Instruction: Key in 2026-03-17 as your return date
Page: home
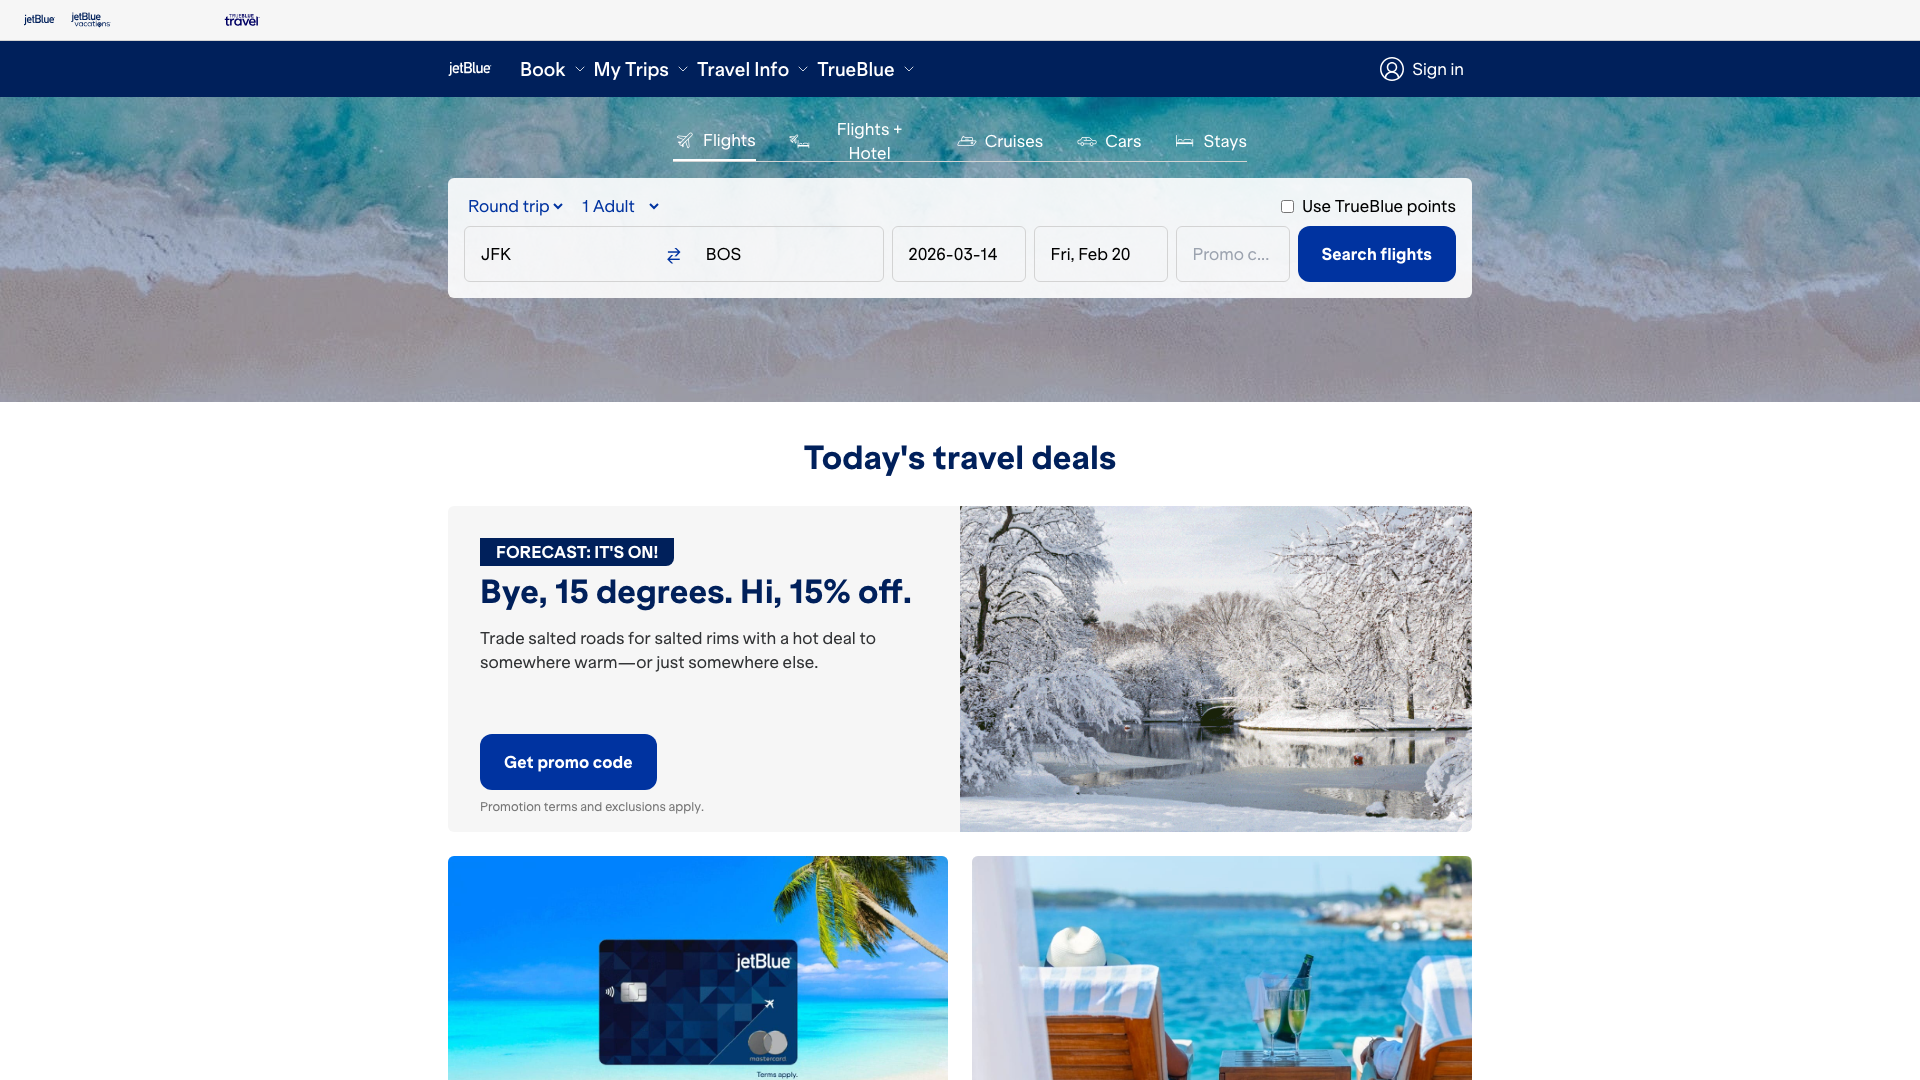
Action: type